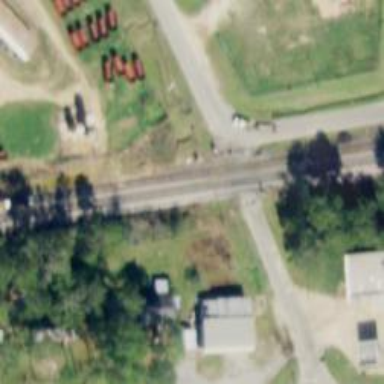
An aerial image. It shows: Level crossing with lights at railway intersection.